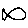
Label: fish